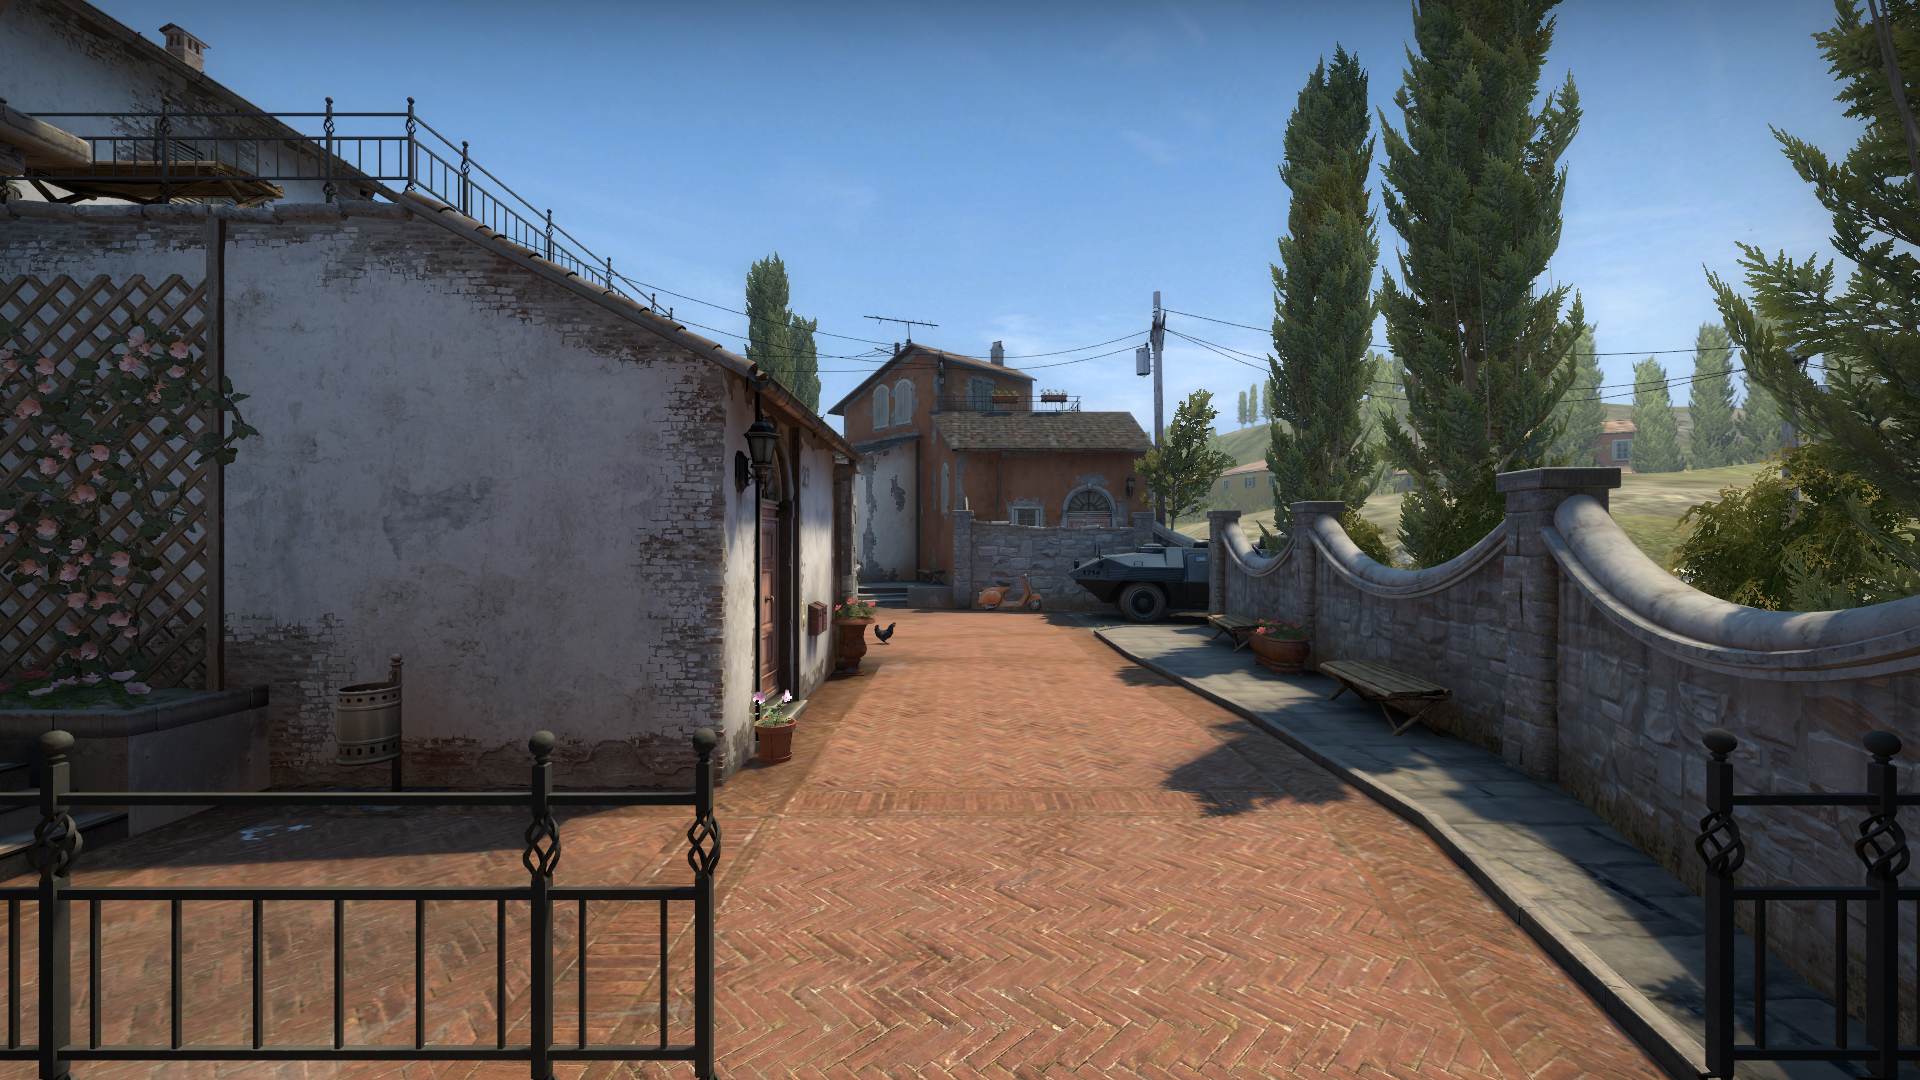
Map: de_inferno